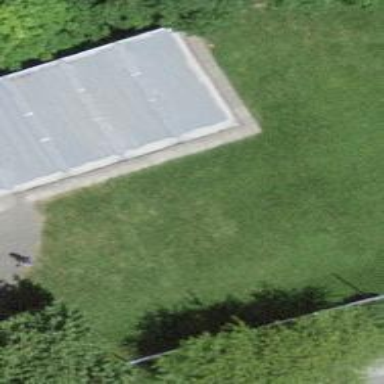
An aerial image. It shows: School building.